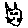
Label: cat